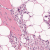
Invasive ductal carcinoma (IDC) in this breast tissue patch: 0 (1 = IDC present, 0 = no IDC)